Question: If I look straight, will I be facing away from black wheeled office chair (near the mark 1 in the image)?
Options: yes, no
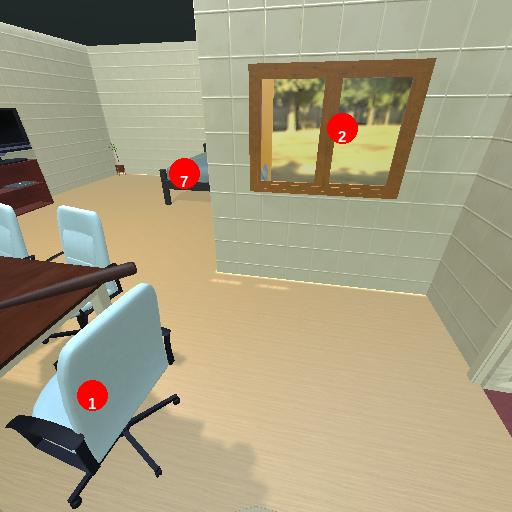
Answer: yes